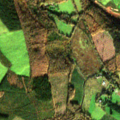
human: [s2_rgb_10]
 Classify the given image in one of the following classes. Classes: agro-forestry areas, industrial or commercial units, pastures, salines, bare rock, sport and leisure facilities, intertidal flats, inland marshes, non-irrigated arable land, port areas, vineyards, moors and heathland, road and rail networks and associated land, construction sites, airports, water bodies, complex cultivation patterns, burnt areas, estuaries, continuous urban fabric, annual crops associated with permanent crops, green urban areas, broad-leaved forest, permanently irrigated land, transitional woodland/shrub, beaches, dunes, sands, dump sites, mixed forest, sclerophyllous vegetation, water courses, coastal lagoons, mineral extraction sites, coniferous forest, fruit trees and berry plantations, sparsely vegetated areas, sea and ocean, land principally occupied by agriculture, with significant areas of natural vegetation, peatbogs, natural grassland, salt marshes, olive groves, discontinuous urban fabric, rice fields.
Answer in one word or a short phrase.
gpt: pastures, land principally occupied by agriculture, with significant areas of natural vegetation, broad-leaved forest, coniferous forest, mixed forest